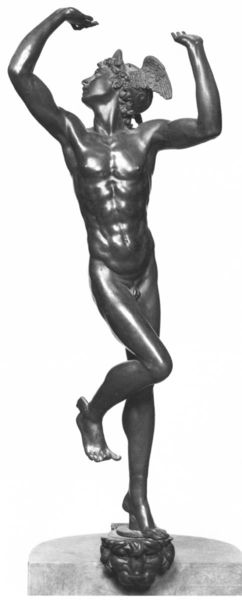
Titel: Merkur
Künstler: Benvenuto Cellini
Institution: Florenz, Bargello
Schlagwörter: akt, flügel, gott, kopf, nackt, nase, arme, sockel, figur, skulptur, statue, muskeln, bronze, antike, helm, löwe, hermes, götterbote, merkur, fersen, tanzend, mauskeln, jünglingfüße, griechenlandmuskeln